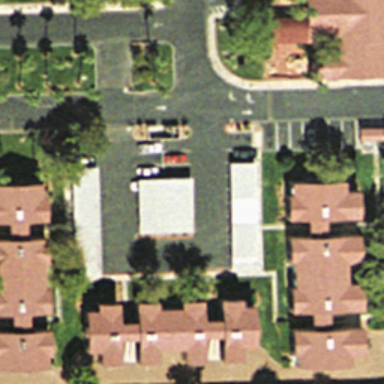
This is a dense residential area with houses and plants .